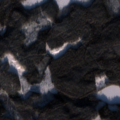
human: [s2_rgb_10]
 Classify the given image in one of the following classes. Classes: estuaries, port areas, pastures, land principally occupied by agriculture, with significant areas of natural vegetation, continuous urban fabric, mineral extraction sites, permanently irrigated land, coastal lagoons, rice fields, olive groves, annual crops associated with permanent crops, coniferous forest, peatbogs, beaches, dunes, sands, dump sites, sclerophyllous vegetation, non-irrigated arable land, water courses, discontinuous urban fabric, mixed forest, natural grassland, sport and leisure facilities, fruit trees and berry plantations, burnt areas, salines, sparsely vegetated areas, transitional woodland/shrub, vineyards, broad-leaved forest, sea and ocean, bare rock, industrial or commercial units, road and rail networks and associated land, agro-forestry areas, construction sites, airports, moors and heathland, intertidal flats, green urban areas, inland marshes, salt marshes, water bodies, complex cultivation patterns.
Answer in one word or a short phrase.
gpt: coniferous forest